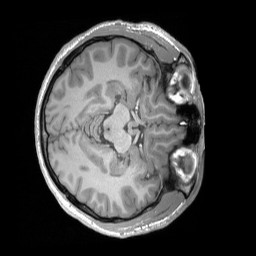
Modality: T1w
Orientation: axial
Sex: male
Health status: ill
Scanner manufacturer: siemens
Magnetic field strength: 3 T
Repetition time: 1.66 s
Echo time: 0.00254 s